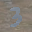
Label: 3